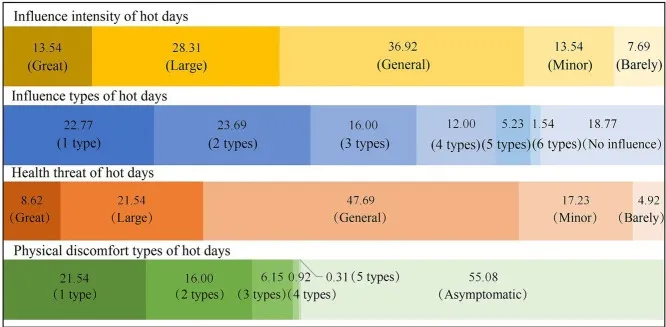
Health risk perceptions of hot days.
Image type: chart (chart)